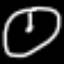
Label: clock